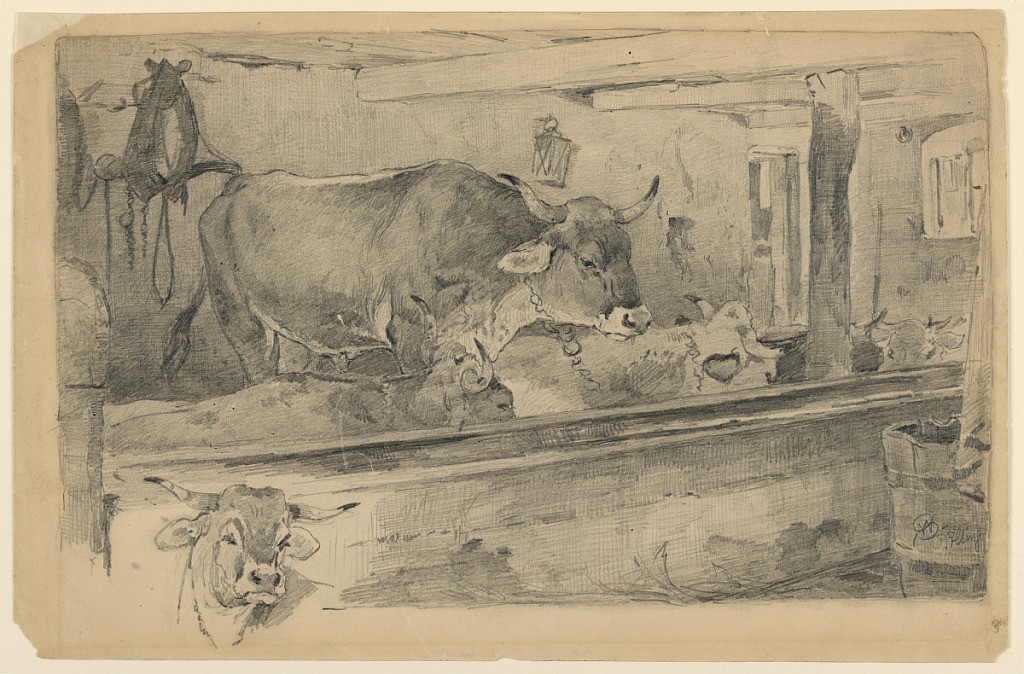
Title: Cattle Study for Sheep-Shearing
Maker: Walter Shirlaw, American, b. Scotland, 1838–1909
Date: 1876
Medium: Graphite on heavy cream wove paper
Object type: Drawing
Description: Interior view of a cattle shed showing an ox facing right and four resting cows at a feeding trough. At lower left, a graphite sketch of a head of an ox.